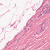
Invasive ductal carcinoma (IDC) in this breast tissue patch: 0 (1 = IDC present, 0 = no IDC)